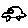
Label: car